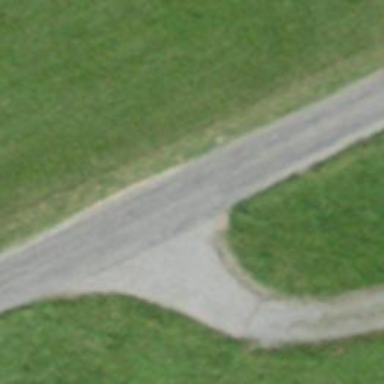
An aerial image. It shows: Tertiary road.